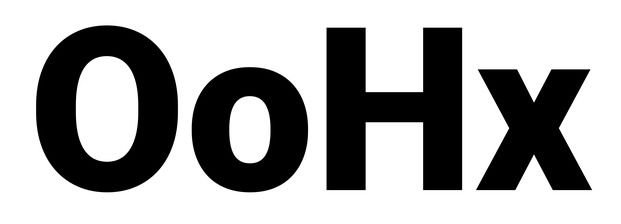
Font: Roboto_Black